Question: I have this structure,

Can I use xpath on this to first locate the id W01001 and then get the value for _ on the same level?
The xml is the result of a webservice and changes between different questions, input and type of result returned. The only thing we can rely on is the W01001, W01002 and so on so the xpath may only use that.
If this cant be done with xpath, what alternative solution would you suggest?
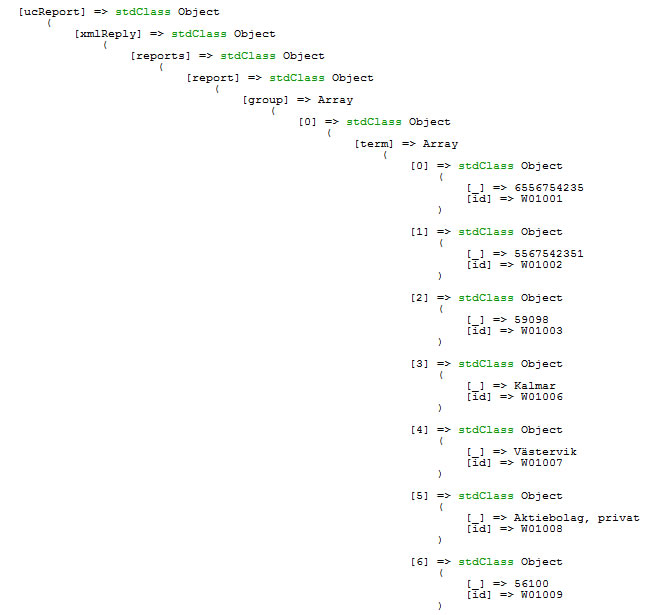
Answer: I am really not entirely sure about what the elements in brackets mean or what you structure is, but assuming that the _ is an attribute (not sure if it can be), the node would be:
'''
//*[@id='W01001']/@_
'''
if it is shortcut for the element, it would be:
'''
//*[@id='W01001']
'''